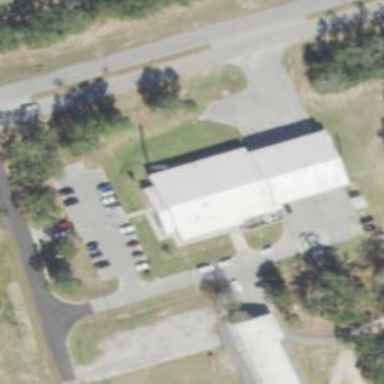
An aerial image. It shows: Fire station building.